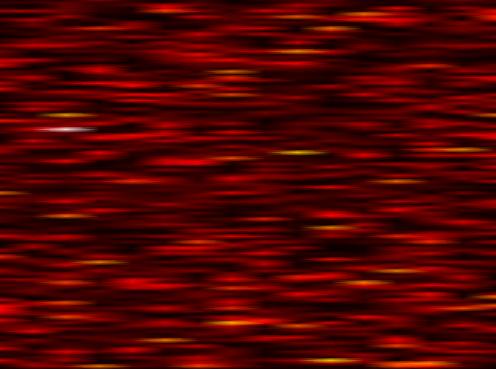
Label: OFDM